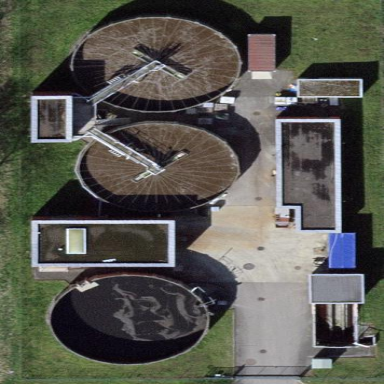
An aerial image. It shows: Wastewater plant.